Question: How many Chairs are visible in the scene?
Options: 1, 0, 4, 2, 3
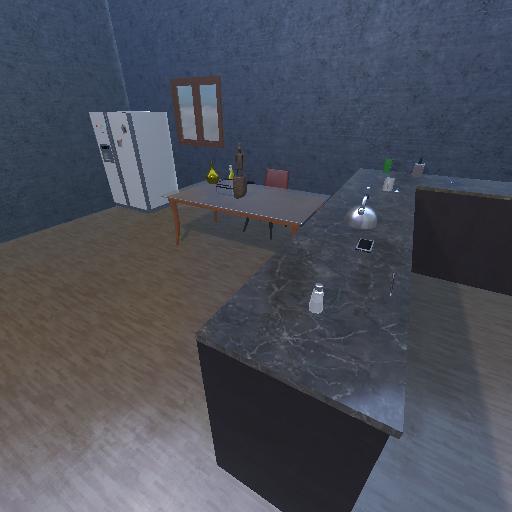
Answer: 1